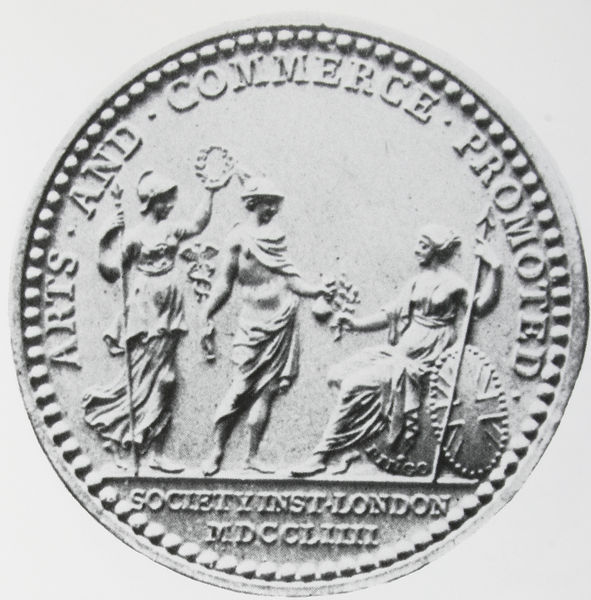
Titel: Medaille der "Society of Arts"
Künstler: James Stuart
Schlagwörter: mann, frauen, sitzen, blumen, frau, hut, kleidung, silber, gewand, gold, gewänder, klassizismus, england, perlen, handel, kreis, rund, relief, taille, schrift, stab, werbung, rand, figuren, lanze, thron, olive, inschrift, bronze, faltenwurf, schild, antike, medaillon, zweig, text, waffen, buchstaben, schlange, helm, herrscher, medizin, kranz, kunst, lorbeer, mythologie, göttin, rom, justiz, antik, götter, toga, göttinen, thorn, speer, speere, museum, medaille, hermes, gottheit, london, götterbote, merkur, anbetung, bote, schlangenstab, gabe, klassik, allegorien, mars, athene, metal, englisch, victoria, römisch, prägung, athena, münze, siegeskranz, göttinnen, tamburin, schilde, perlband, geschenke, reliefiert, viktoria, äskulap, parnass, äskulapstab, großbritannien, plagiat, arts and comerce promoted, arts and commerce promoted, asklepios, medalie, oliven'rund, 1759, handelskammer, preisgabe